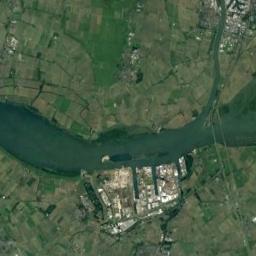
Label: river